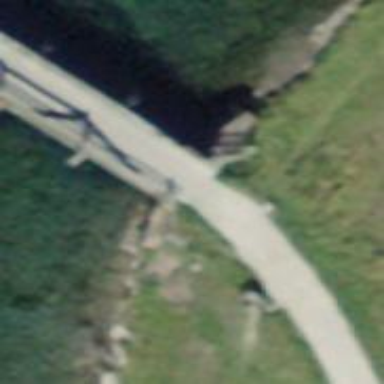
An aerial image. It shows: Track road with bridge. The bridge is suitable for classic hiking.